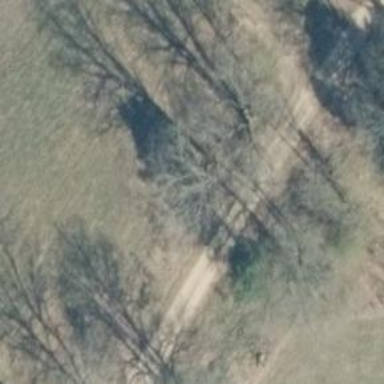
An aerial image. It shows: Hunting stand.